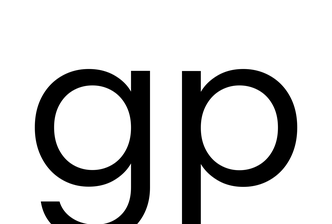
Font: Poppins-Regular